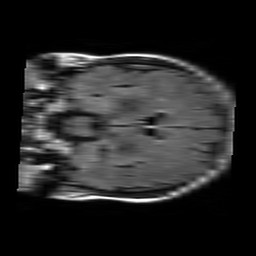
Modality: FLAIR
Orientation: coronal
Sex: female
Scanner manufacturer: philips
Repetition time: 11 s
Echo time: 0.125 s